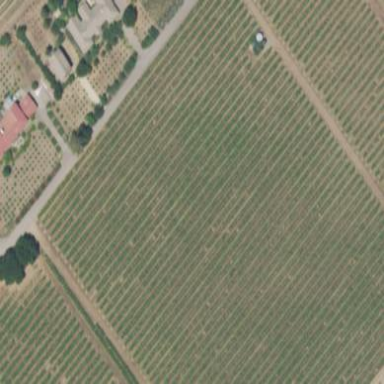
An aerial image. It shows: Vineyard where grapes are grown.